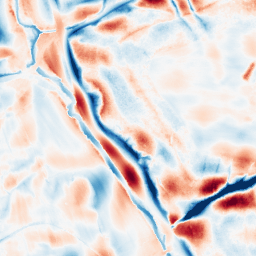
Category: wavelet
Decomposition family: wavelet_biorthogonal
Decomposition parameters: wavelet: bior3.5
level: 5
Upsampling method: regularized
Upsampling parameters: scale: 4
lambda_reg: 0.01
Upsampling scale: 4